Question: i want to build a QT application for windows/android.
I have one mainwindow in which i have different buttons to call submenus, as you can see on the pictures. What do you think is the best implementation for that?
- - -
What do you think? Do you have some favourite implementation or do i miss some important?

---
Edit
My Mainwindow constructor
'''
MainWindow::MainWindow(QWidget *parent) :
QMainWindow(parent),
ui(new Ui::MainWindow)
{
ui->setupUi(this);
m_stacked = new QStackedWidget;
HomeScreen *homescreen=new HomeScreen(m_stacked);
Control *manual=new Control(m_stacked);
m_stacked->addWidget(homescreen);
m_stacked->addWidget(manual);
this->setCentralWidget(m_stacked);
}
'''
Implementation of every Screen
'''
class HomeScreen : public QWidget
{
Q_OBJECT
public:
explicit HomeScreen(QStackedWidget* stack, QWidget *parent = 0);
~HomeScreen();
private slots:
void on_pushButton_clicked();
private:
Ui::HomeScreen *ui;
QStackedWidget *m_stacks;
};
HomeScreen::HomeScreen(QStackedWidget* stack,QWidget *parent) :
m_stacks(stack),QWidget(parent),
ui(new Ui::HomeScreen)
{
ui->setupUi(this);
}
HomeScreen::~HomeScreen()
{
delete ui;
}
void HomeScreen::on_pushButton_clicked()
{
m_stacks->setCurrentIndex(1);
}
'''
What is your solution to change the current Widget, inside a widget of the QStackwidget? I used the solution above what do you think about it?
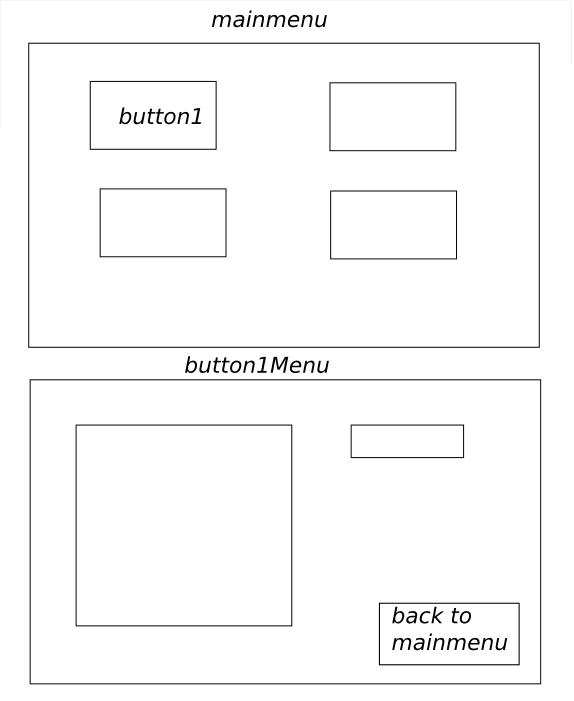
Answer: 'QStackedWidget' was made right for that, I don't see any reason why you should incline to other options. You can always 'removeWidget(widget)' and 'delete widget;' if you want to free the memory of some rarely used menu.
Edit:
Your code is fine, there can be only a few enhancements made. You can create 'enum' for your indexes in some separate header file.
If you use only 'QStackedWidget' as a parent menu, you can adjust the constructor:
'''
HomeScreen(QStackedWidget* parent) :
QWidget(parent),
ui(new Ui::HomeScreen)
{
ui->setupUi(this);
}
'''
If you'd want to access 'QStackedWidget' and change an index, you spare 'm_stacks' pointer and use the parent: 'dynamic_cast<QStackedWidget*>(parent())->setCurrentIndex(1 /* or enum */);'.
Leave index changing to the parent 'MainWindow'. Each menu will have a request signal:
'''
signals:
void goToMenuRequest(int index /* or enum */);
'''
which you connect to 'm_stacked''s 'setCurrentIndex' in the constructor of 'MainWindow'.
Not a big things, but It'll make coding easier.